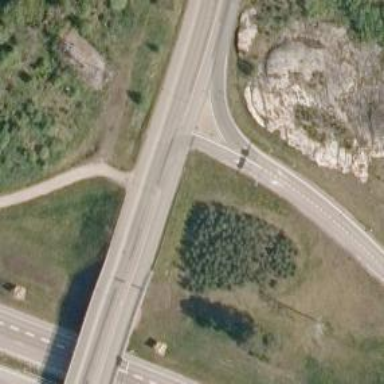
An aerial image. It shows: Motorway link road with asphalt surface. The road belongs to the tertiary functional class.